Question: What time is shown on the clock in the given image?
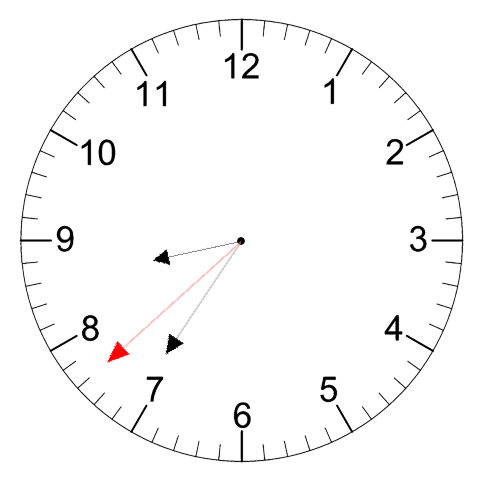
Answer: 08:35:38